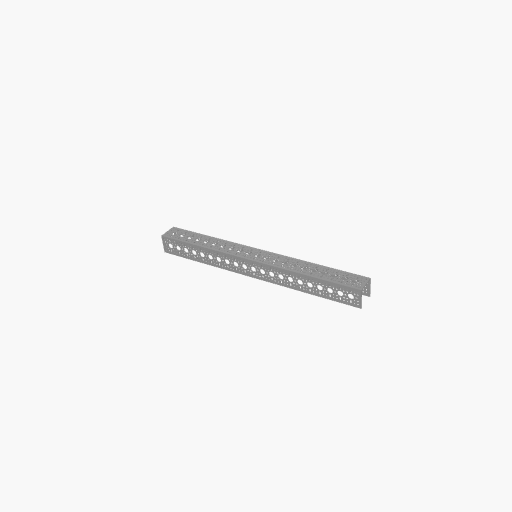
Part: UChannel21H